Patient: sex M, age 54
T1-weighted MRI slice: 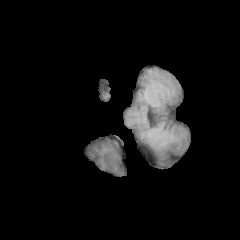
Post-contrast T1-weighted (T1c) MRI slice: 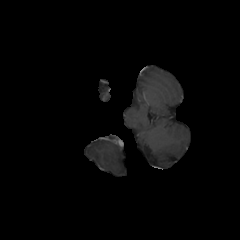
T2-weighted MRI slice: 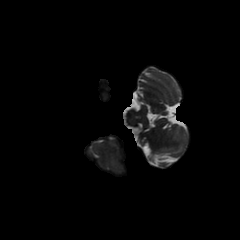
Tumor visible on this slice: no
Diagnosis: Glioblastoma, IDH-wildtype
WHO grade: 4